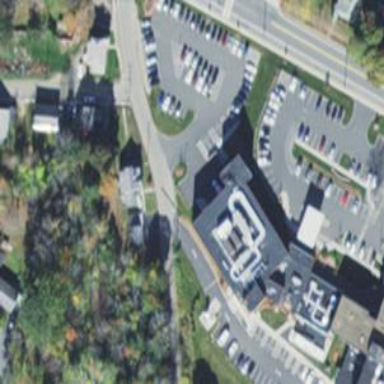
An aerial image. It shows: Hospital building.